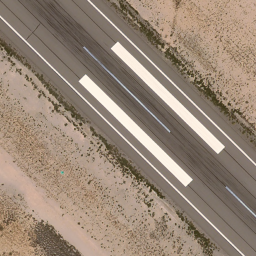
Label: runway